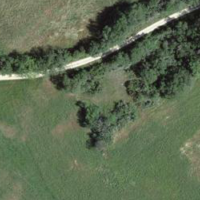
EUNIS habitat code: 52
Species observed at this site:
Orchis anthropophora